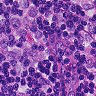
Metastatic tissue present: yes